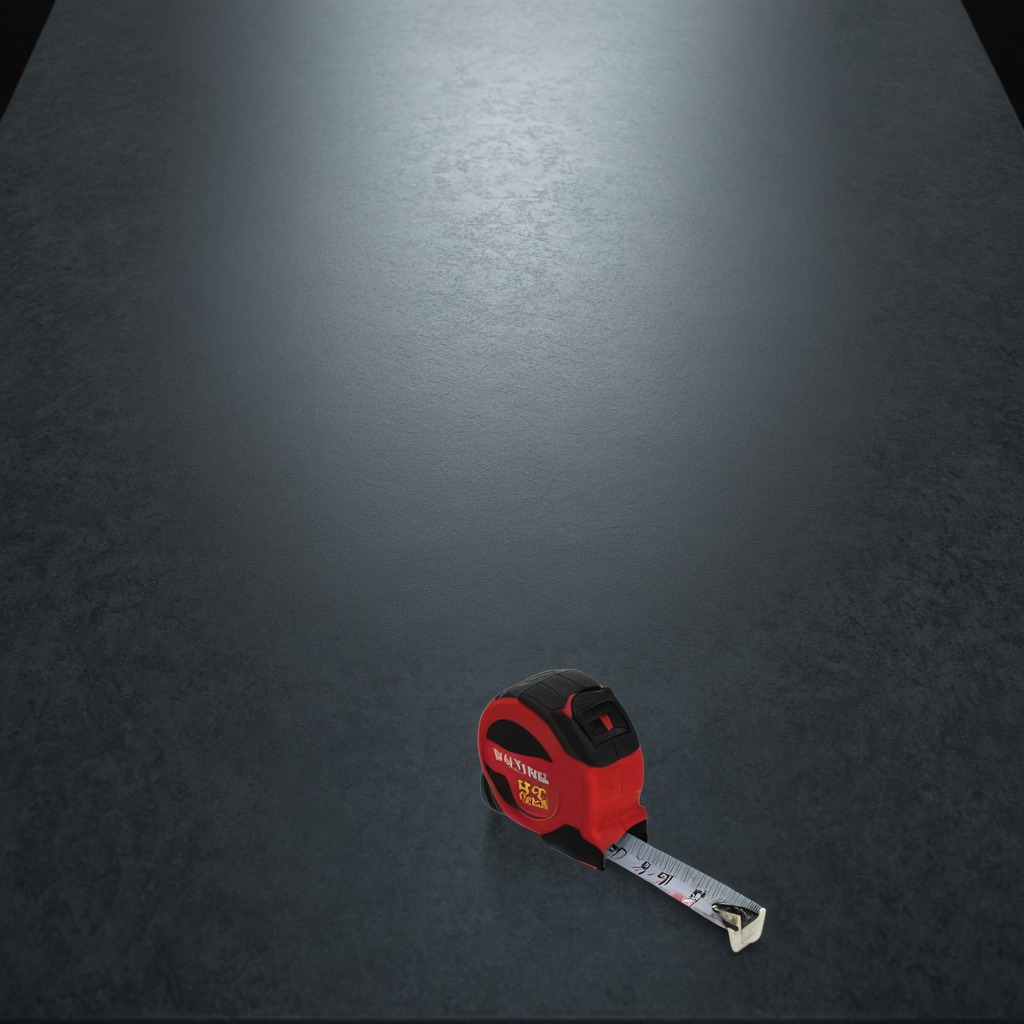
A measuring tape is lying on the clean granite table inside a workshop at night.